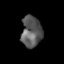
Tissue: lung
Cell type: Epithelial cells
Senescence score: 0.1631
Nuclear area (px): 621
Mean DAPI intensity: 90.425